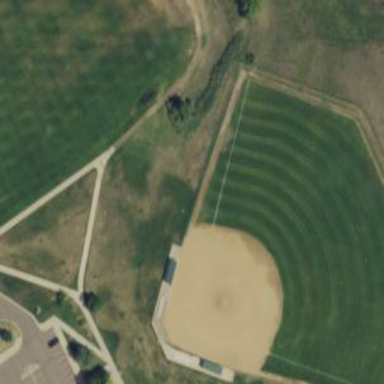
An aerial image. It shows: Baseball pitch for leisure and sports activities.